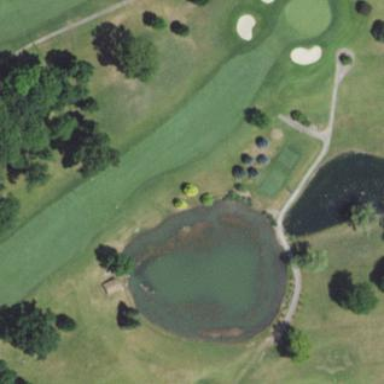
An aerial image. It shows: Golf fairway surrounded by grass.